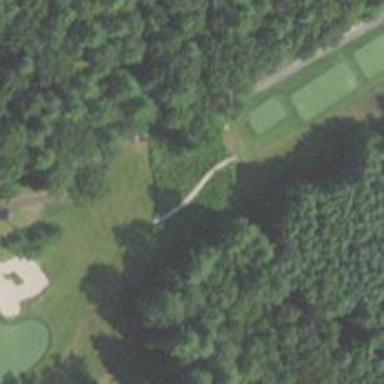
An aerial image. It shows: Path for golf over bridge.